Interaction volume radius: 10 \u00c5
Interaction volume height: 10 \u00c5
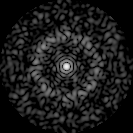
Disorder parameter: 0.8029